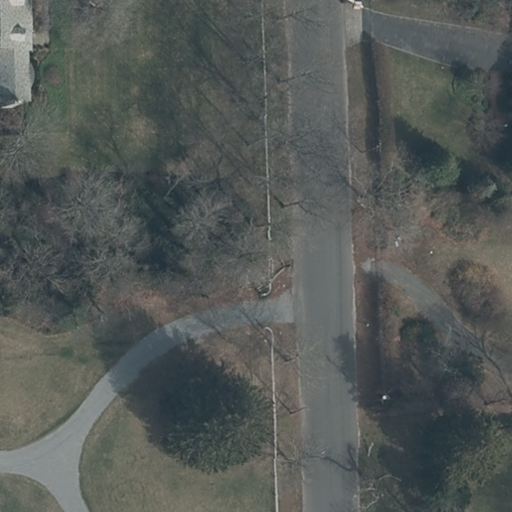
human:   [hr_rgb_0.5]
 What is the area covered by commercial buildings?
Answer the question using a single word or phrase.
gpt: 0m2

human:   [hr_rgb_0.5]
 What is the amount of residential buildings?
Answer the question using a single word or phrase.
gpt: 2

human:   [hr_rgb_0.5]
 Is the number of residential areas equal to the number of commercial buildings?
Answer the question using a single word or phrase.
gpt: no

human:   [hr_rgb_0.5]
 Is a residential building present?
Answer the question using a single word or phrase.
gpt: yes

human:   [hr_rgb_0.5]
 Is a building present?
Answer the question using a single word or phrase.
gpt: yes

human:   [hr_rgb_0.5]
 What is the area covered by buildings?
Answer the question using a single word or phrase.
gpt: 115m2

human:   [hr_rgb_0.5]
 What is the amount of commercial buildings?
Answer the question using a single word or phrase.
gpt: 0

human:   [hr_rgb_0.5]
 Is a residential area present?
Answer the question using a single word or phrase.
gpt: yes

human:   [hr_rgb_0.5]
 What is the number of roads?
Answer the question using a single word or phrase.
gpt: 1

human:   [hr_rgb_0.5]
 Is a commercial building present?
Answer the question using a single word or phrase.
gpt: no

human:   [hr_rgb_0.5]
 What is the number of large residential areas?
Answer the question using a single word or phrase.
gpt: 1

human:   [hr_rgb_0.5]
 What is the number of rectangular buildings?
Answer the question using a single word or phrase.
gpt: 1

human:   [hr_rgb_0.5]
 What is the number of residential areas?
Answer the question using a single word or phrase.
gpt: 1

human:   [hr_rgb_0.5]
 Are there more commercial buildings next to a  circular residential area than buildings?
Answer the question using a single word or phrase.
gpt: no

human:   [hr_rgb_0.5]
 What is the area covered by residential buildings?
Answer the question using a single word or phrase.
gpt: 115m2

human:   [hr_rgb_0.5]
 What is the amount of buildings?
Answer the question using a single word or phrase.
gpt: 2

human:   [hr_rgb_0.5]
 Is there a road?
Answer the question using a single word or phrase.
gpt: yes

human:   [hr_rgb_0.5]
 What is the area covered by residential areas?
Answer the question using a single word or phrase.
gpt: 10595m2

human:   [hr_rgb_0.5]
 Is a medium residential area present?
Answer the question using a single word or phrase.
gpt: no

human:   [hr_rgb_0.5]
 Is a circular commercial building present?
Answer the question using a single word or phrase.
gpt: no

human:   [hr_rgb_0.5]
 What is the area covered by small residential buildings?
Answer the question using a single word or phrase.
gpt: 115m2

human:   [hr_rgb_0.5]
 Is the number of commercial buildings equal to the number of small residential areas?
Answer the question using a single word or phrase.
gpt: yes

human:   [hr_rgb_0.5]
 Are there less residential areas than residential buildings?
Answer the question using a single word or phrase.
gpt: yes

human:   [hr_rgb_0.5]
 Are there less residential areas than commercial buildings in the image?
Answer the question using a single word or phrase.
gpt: no

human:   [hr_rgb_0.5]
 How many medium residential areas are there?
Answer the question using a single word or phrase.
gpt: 0

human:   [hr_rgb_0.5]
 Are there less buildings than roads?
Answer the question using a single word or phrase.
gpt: no

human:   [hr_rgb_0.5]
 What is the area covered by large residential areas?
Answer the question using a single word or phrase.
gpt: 10595m2

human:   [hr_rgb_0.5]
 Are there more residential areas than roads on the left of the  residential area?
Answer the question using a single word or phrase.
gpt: yes

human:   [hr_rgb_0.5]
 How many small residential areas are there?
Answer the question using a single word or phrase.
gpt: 0

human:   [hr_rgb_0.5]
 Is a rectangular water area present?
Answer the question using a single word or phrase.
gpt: no

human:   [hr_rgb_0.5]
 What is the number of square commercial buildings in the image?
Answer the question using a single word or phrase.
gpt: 0

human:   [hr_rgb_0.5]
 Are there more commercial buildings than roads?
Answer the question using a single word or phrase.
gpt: no

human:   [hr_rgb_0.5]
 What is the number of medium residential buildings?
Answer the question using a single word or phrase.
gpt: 0

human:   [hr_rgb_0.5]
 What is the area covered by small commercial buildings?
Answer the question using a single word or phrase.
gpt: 0m2

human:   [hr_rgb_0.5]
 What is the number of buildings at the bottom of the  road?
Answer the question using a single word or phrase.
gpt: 0

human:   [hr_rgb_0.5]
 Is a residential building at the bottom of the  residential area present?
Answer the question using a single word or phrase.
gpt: no

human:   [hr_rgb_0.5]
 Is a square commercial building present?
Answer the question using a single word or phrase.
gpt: no

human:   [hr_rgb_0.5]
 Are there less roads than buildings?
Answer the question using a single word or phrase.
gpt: yes

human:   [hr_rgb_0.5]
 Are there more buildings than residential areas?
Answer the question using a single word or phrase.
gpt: yes

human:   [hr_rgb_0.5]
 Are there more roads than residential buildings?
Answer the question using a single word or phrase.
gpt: no

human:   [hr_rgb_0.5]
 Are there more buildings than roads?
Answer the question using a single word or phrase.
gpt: yes

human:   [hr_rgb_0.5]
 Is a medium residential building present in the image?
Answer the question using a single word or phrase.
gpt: no

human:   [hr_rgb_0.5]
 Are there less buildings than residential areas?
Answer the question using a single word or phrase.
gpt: no

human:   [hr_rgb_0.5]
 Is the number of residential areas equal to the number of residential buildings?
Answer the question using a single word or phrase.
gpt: no

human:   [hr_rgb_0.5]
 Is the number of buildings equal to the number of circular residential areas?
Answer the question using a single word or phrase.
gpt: no

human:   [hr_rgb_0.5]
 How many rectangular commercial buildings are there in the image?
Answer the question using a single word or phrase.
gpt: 0

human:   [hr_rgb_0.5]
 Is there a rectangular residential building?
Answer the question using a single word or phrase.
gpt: yes

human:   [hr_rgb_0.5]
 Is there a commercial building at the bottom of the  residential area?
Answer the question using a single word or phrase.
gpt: no

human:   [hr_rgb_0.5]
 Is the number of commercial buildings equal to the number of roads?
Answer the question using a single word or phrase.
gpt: no

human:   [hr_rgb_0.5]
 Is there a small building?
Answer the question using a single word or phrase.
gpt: yes

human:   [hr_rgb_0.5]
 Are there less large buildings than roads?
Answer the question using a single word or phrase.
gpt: yes

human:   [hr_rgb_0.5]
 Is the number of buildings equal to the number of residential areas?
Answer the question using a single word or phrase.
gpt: no

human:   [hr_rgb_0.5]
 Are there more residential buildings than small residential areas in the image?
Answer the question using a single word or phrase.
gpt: yes

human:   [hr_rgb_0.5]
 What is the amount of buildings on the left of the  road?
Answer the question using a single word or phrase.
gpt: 1

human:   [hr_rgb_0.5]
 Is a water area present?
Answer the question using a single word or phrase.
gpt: no

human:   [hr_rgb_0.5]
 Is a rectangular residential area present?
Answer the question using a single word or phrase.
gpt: yes

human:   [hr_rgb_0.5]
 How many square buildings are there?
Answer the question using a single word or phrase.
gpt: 0

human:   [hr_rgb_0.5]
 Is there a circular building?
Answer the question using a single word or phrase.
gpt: no

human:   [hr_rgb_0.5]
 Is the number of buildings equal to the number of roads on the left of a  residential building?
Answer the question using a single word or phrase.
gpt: no

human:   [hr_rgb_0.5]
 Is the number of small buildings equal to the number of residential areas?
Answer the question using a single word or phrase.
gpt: no

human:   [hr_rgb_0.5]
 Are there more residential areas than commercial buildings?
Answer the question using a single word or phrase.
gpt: yes

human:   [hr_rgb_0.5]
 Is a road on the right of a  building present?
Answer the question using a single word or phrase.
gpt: yes

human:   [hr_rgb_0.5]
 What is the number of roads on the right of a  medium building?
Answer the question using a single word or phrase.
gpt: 0

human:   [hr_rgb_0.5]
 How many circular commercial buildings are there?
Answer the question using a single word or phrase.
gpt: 0